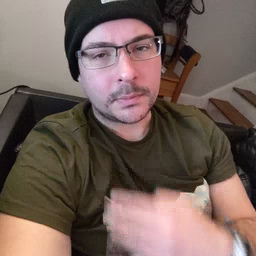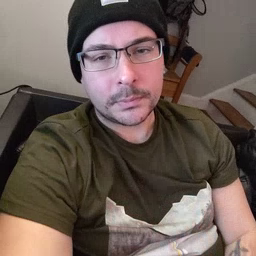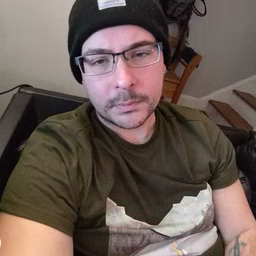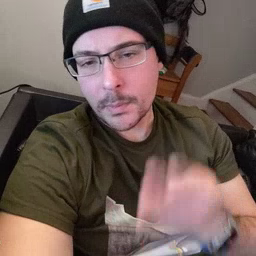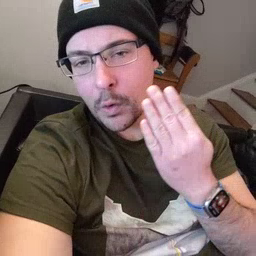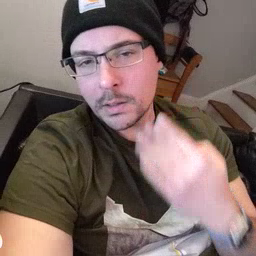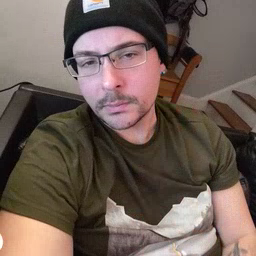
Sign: morning